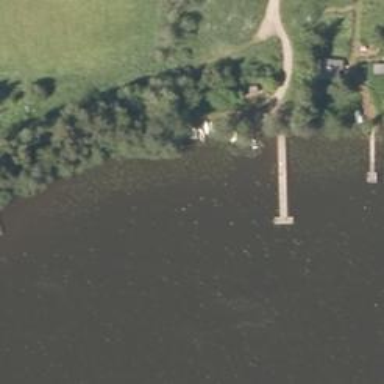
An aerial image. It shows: Slipway on leisure land.